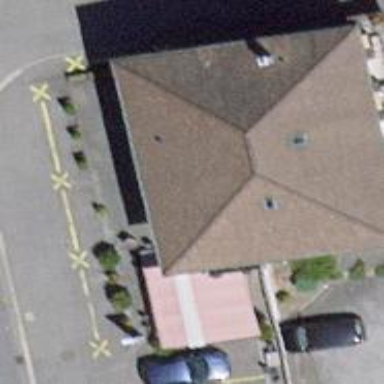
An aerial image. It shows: Cafe.